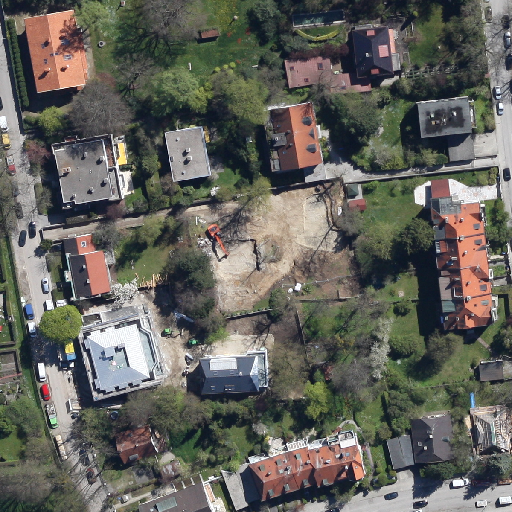
Referring expression: truck